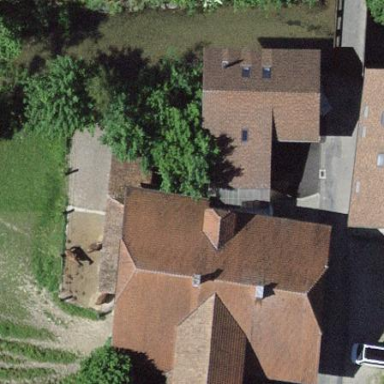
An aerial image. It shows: Farm building.